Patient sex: M
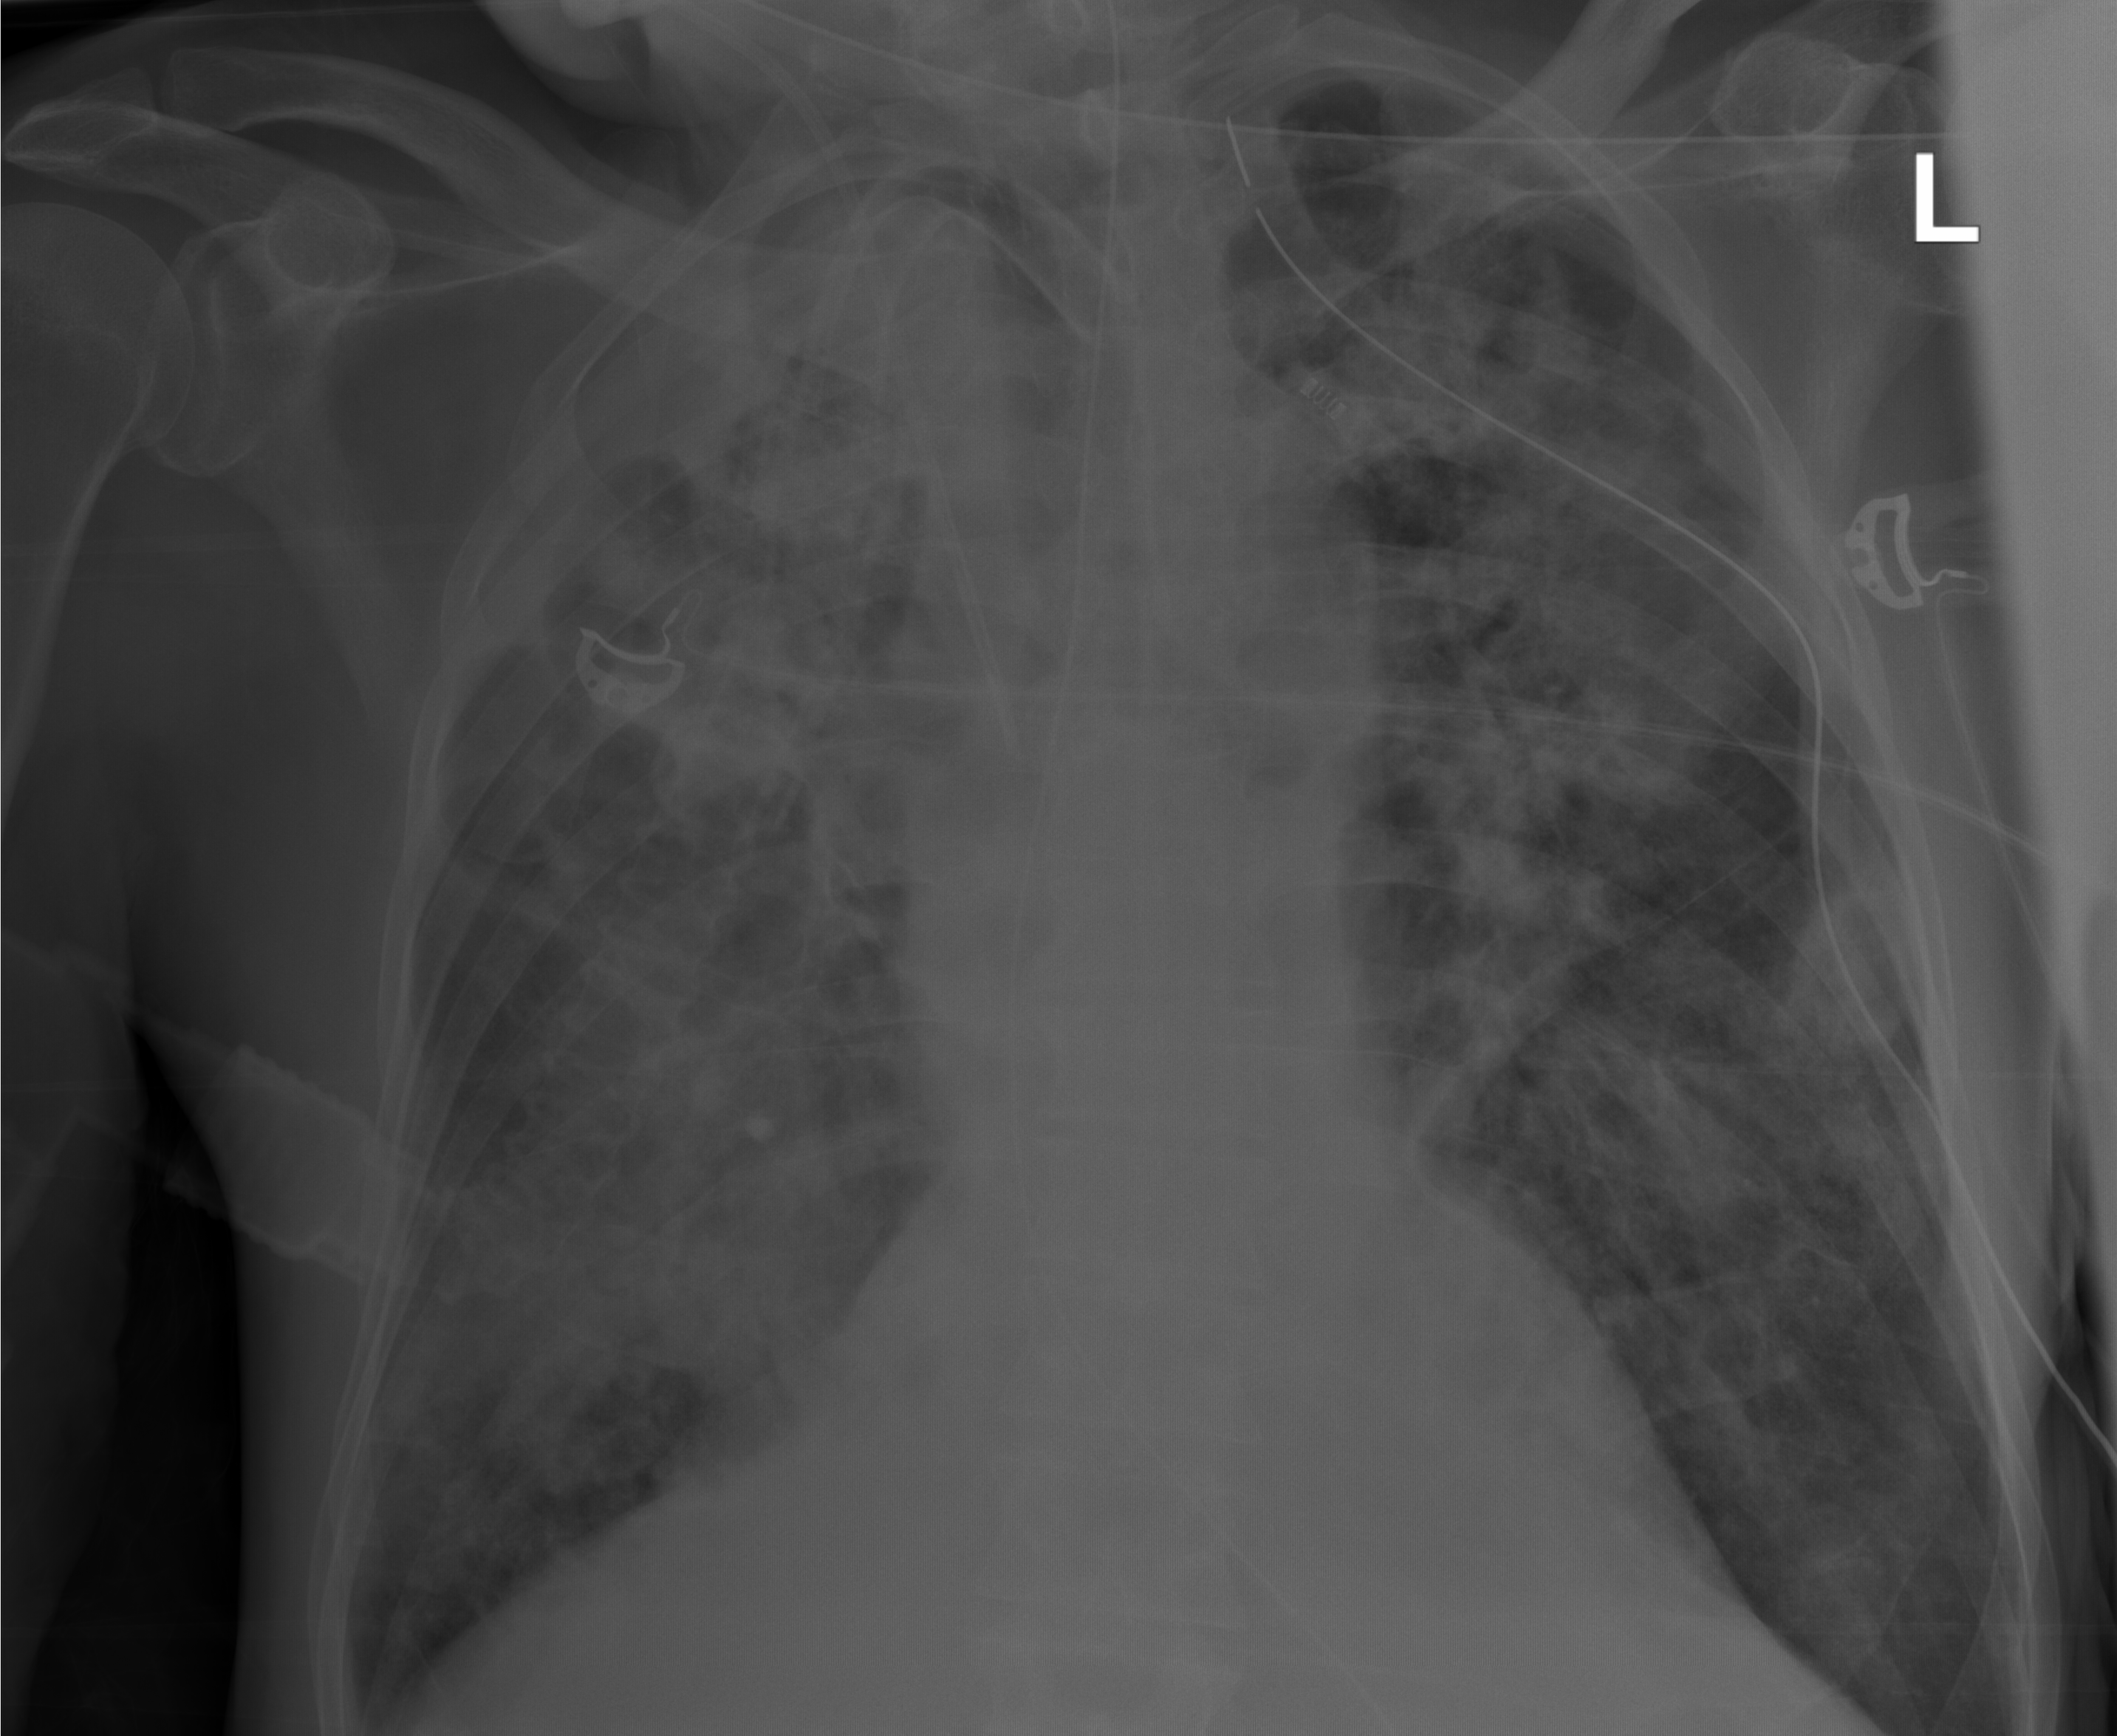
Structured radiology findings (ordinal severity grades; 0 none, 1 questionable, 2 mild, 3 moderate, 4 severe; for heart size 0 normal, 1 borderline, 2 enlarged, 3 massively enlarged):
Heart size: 0
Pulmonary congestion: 0
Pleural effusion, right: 2
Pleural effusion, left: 0
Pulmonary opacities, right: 4
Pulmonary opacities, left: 4
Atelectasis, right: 3
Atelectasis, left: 2